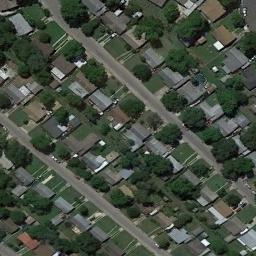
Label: dense_residential